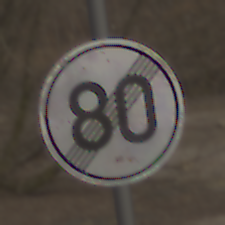
Verkehrszeichen: EndeGeschwindigkeit80
Umgebung: Outdoor, Nature
Tageszeit: MorningAfternoon
Wetter: PartlyCloudy
Licht: Natural
Jahreszeit: Winter
Kontrast: MediumContrast